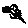
Label: hexagon